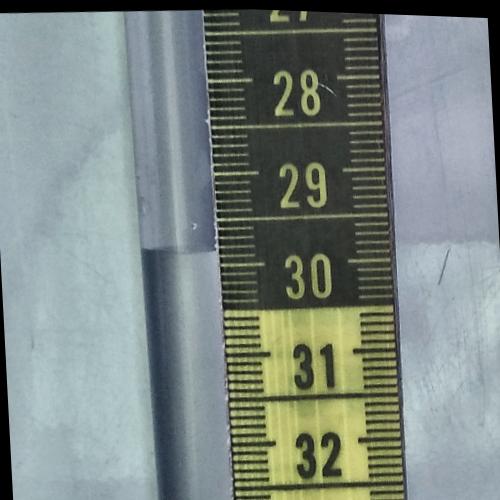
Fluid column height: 29.8 cm